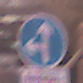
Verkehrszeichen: VorgeschriebeneFahrtrichtungGeradeausOderLinks
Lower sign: SonstigeFahrzeugePersonengruppenFrei1
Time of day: SunriseSunset
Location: Outdoor (Urban)
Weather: PartlyCloudy
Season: NotSpecified
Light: Natural